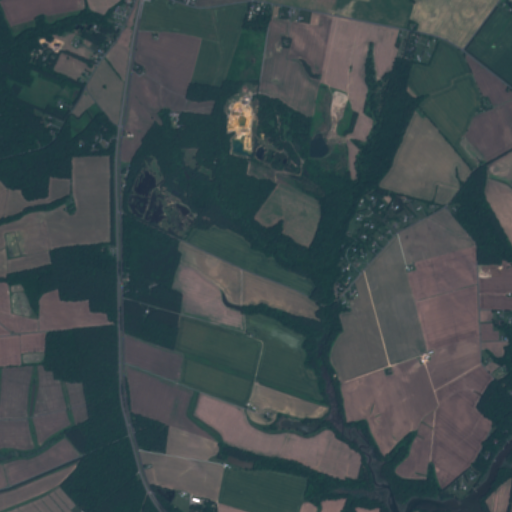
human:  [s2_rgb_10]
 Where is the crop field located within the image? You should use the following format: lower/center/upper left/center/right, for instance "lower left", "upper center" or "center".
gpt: The crop field is located in the upper left of the image.
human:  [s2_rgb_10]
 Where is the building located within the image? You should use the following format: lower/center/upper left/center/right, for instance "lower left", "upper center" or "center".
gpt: The building is located in the upper left of the image.
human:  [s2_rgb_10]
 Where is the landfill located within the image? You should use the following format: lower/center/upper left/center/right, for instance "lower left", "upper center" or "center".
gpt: There is no landfill in the image.